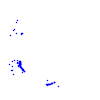
Particle: kaon